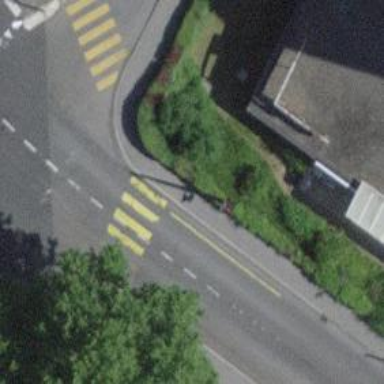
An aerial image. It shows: Uncontrolled zebra crossing with notable zebra markings.